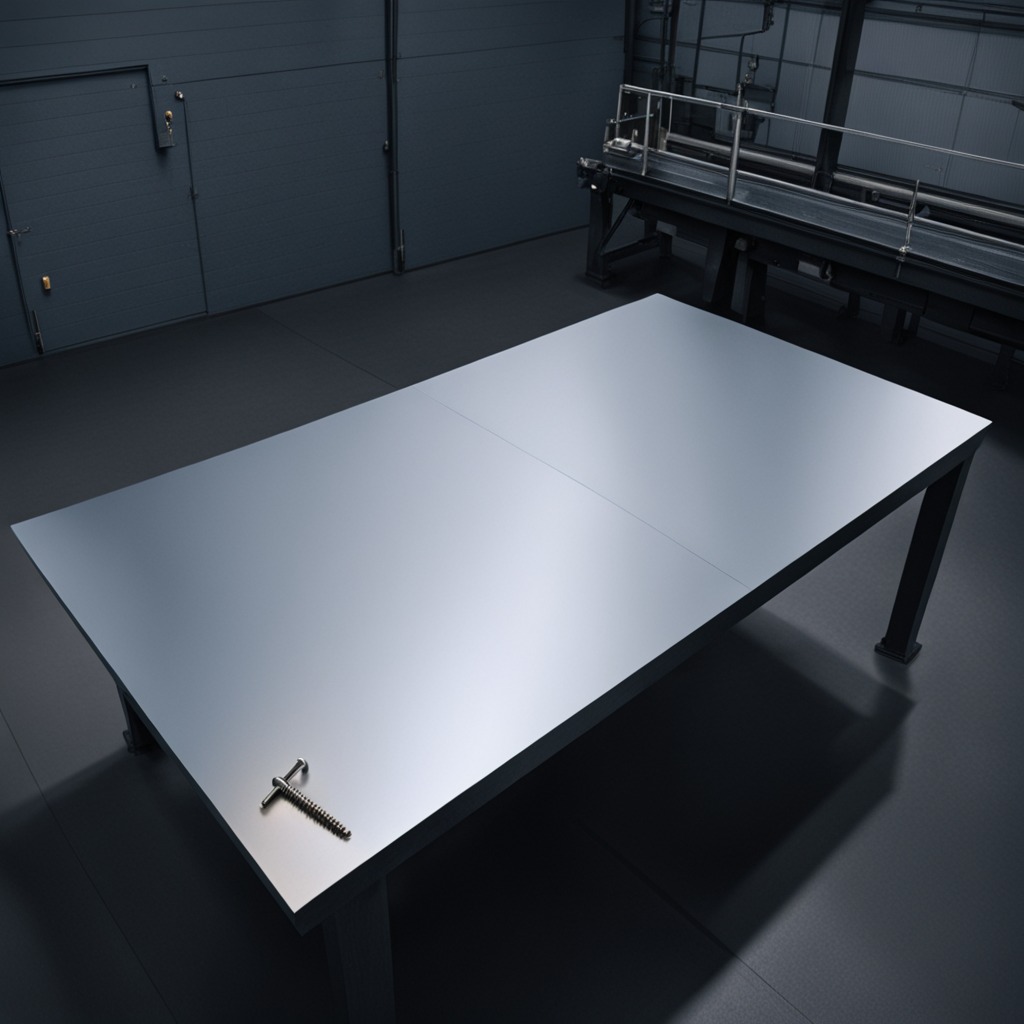
A metal screw is lying on a clean empty table in a basement in the evening soft directional lighting on the tabletop realistic grain studio-quality clarity centered framing